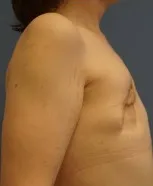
Laterally. Demonstrating the adherent mesh graft scars on both sides.
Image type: medical_photograph (other_medical_photograph)